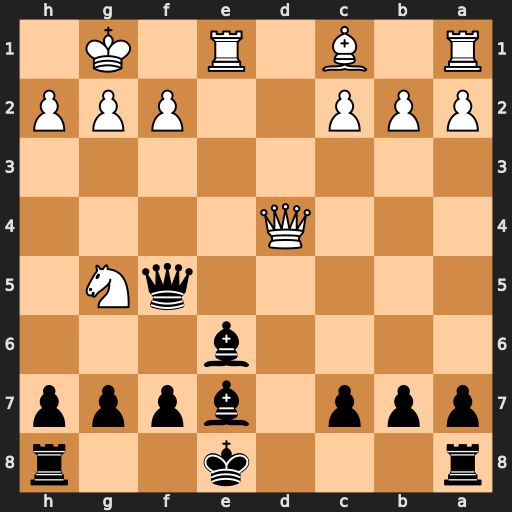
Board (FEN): r3k2r/ppp1bppp/4b3/5qN1/3Q4/8/PPP2PPP/R1B1R1K1
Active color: b
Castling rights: kq
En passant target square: -
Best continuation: Bxg5 Re5 Rd8 Qa4+ c6 Bxg5 Qxe5